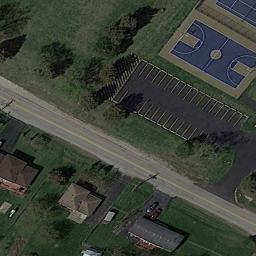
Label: basketball_court